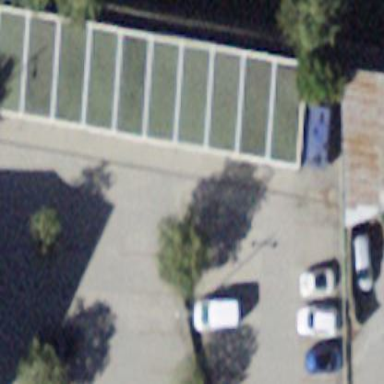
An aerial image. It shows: Group of garages.